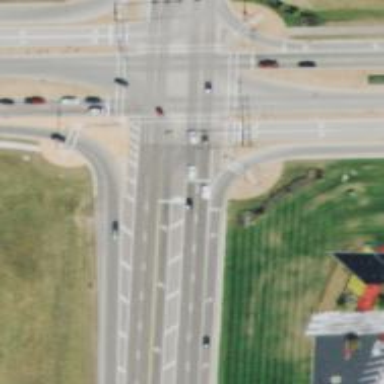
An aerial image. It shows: Secondary link road with asphalt surface.